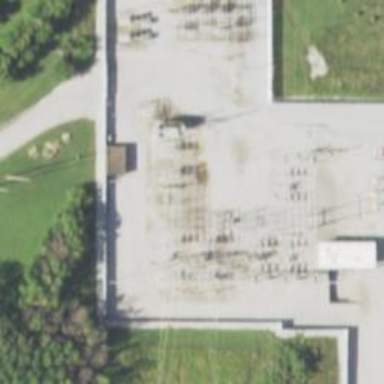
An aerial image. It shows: Switch used for power control.